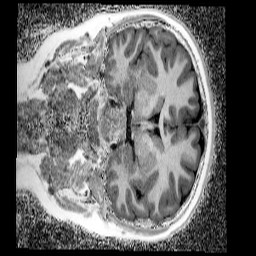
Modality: UNIT1_denoised
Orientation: coronal
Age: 10
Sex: male
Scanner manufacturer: siemens
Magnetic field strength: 3 T
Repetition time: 4 s
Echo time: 0.00299 s